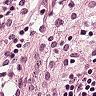
Metastatic tissue present: no